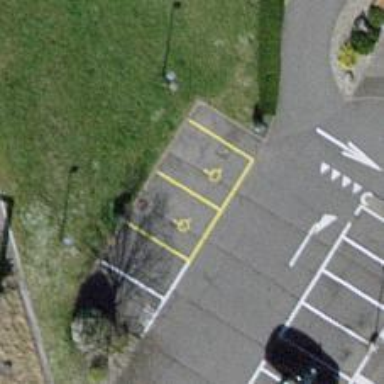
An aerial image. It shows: Disabled parking space.